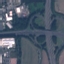
Land use / land cover class: Highway